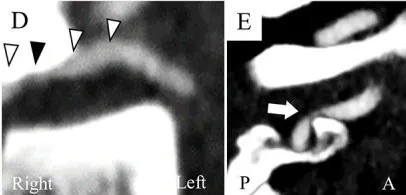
The right VA was compressed by the anterior wall of the transverse foramen at the axis (E: sagittal image of the axis).
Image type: radiology (ct)